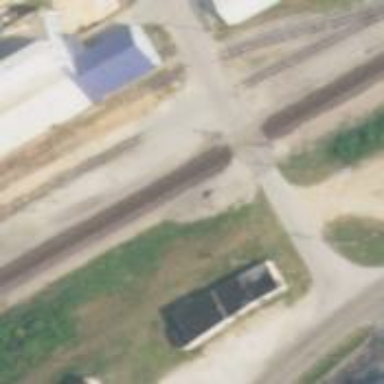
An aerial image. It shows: Railway track.